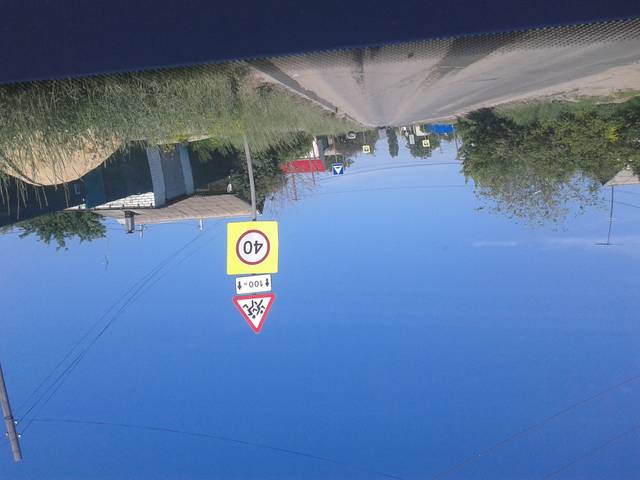
Region: Russia
Coordinates: 48.694, 44.453